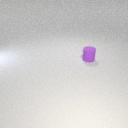
small purple rubber cylinder